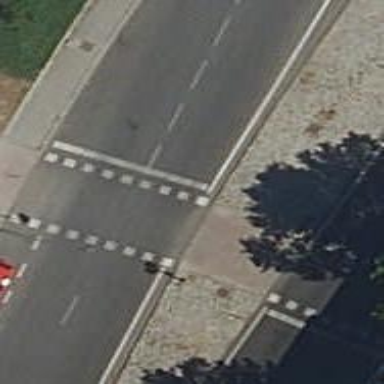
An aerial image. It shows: Road with traffic signals.